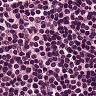
Metastatic tissue present: no